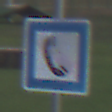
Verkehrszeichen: Fernsprecher
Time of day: SunriseSunset
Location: Outdoor (RoadRail)
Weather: PartlyCloudy
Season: NotSpecified
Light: Natural